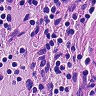
Metastatic tissue present: no